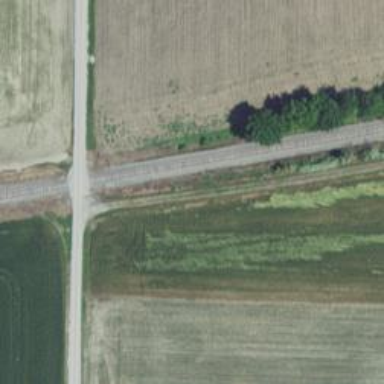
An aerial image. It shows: Abandoned railway.